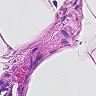
Metastatic tissue present: no